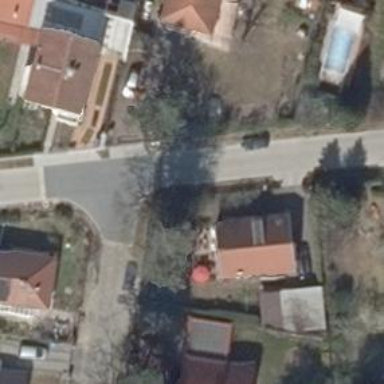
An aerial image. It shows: Traffic calming table.